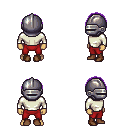
a pixel art fantasy rpg character, male body template, human, tanned skin, white long-sleeve shirt, red pants, purple parted hairstyle, metal helm, brown shoes, four views (front, back, left, right), 2x2 character sprite sheet, small pixel art, hard edges, no anti-aliasing